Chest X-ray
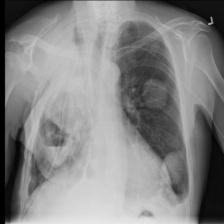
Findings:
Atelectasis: negative
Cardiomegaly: negative
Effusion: positive
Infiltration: negative
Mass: positive
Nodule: negative
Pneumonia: negative
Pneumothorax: negative
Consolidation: negative
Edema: negative
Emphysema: negative
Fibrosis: negative
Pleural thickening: negative
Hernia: negative